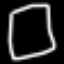
Label: square